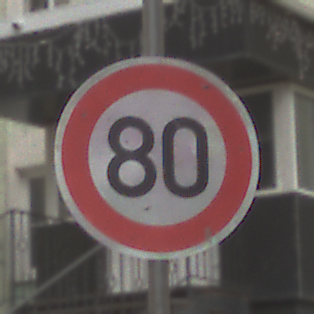
Verkehrszeichen: Geschwindigkeit80
Umgebung: Outdoor, Urban
Tageszeit: MorningAfternoon
Wetter: Overcast
Licht: Natural
Jahreszeit: NotSpecified
Kontrast: LowContrast